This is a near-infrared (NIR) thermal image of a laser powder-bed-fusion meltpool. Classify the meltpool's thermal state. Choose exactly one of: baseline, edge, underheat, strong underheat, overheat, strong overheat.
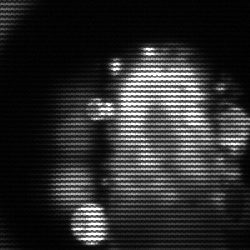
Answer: strong underheat